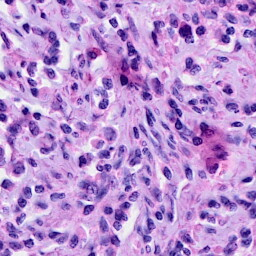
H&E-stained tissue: Cervix